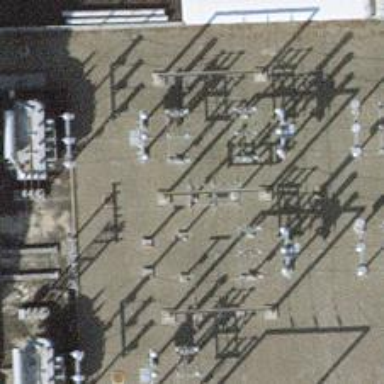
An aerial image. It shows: Outdoor substation at the transmission level.